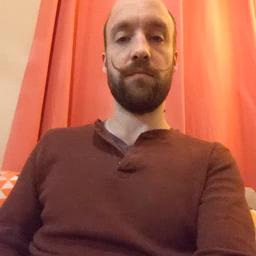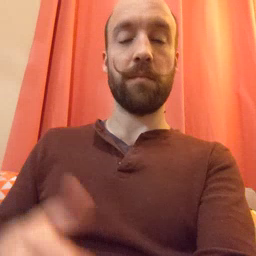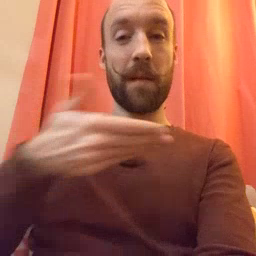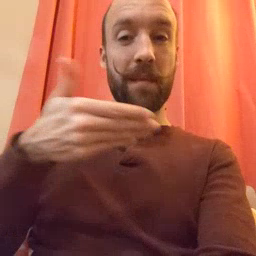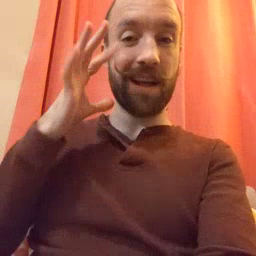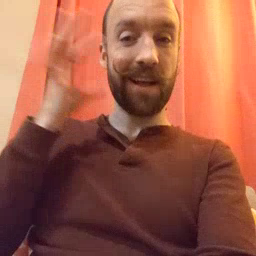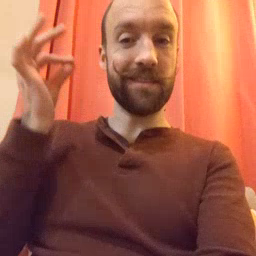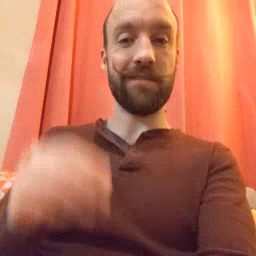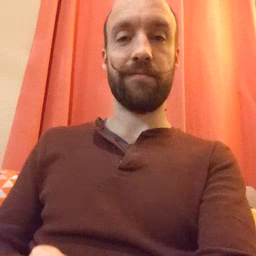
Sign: kitty